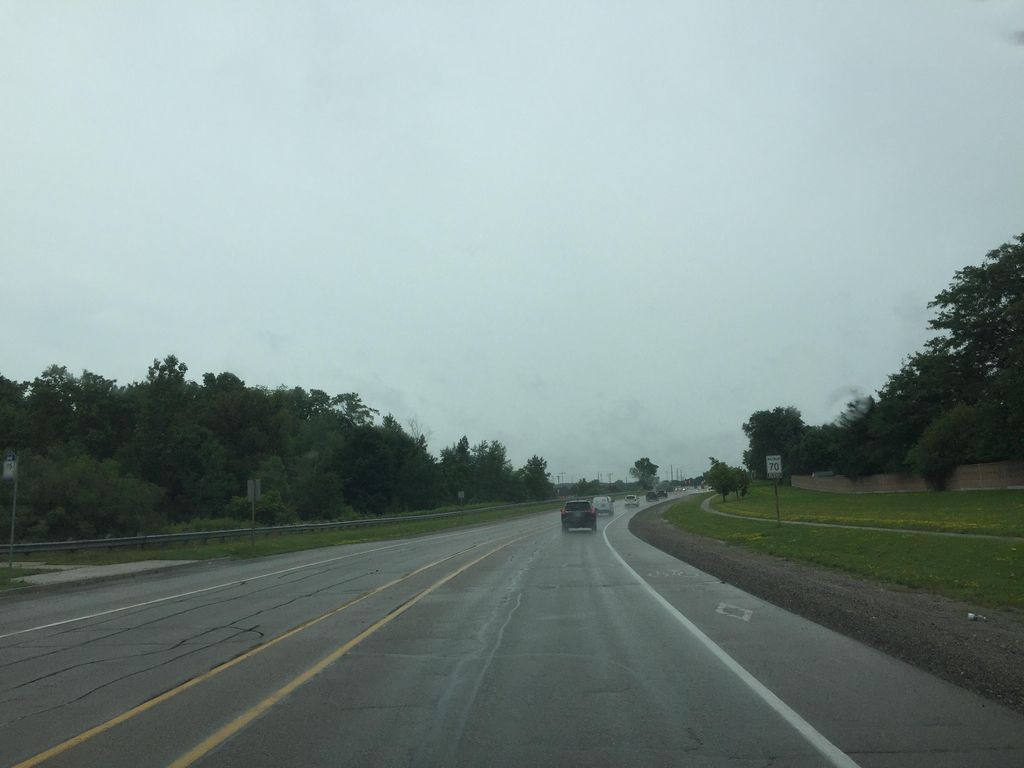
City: kitchener-waterloo